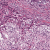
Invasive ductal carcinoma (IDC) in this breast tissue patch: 1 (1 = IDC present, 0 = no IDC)